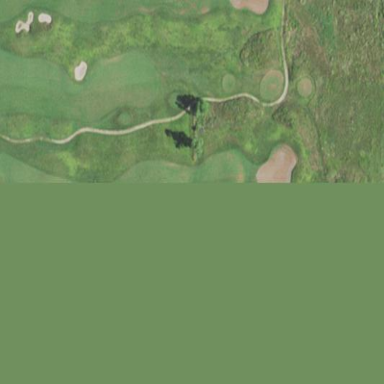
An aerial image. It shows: Grassy area designated as golf fairway.